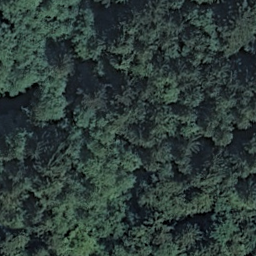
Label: forest